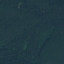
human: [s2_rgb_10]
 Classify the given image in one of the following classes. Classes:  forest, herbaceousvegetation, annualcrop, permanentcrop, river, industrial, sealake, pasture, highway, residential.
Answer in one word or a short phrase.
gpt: Forest